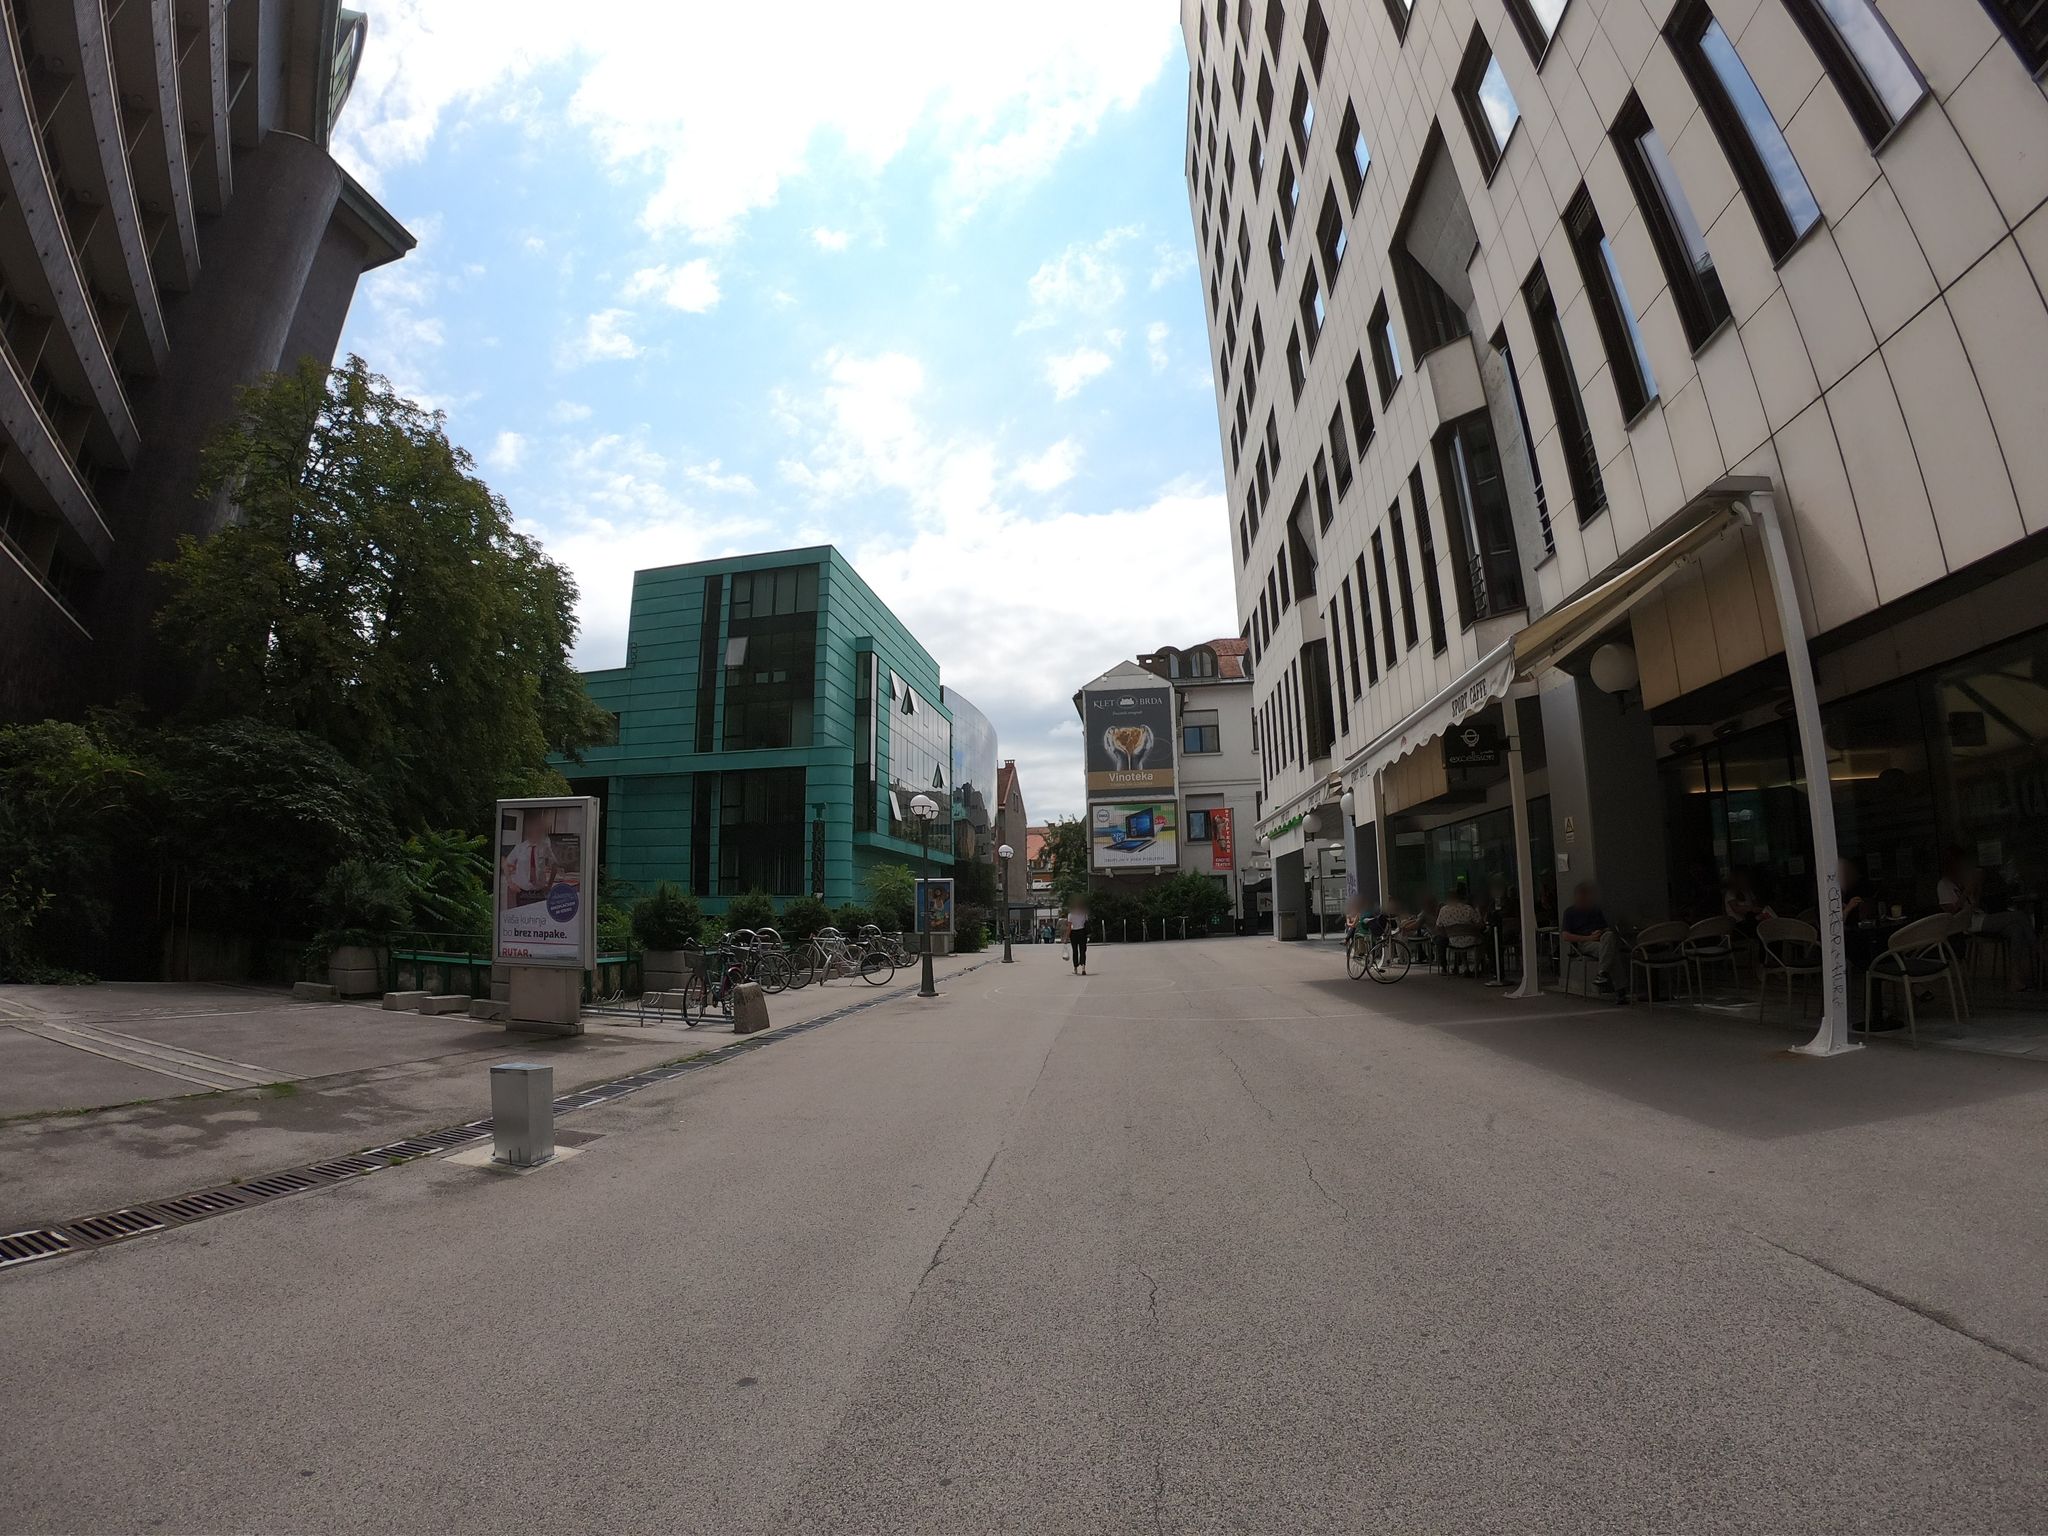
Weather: cloudy
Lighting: day
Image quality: good
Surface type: cycling surface
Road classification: pedestrian, steps, path
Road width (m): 3.5
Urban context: urban centre
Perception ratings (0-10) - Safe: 7.38, Lively: 8.9, Beautiful: 9.17, Boring: 2.97, Depressing: 2.86, Wealthy: 6.02